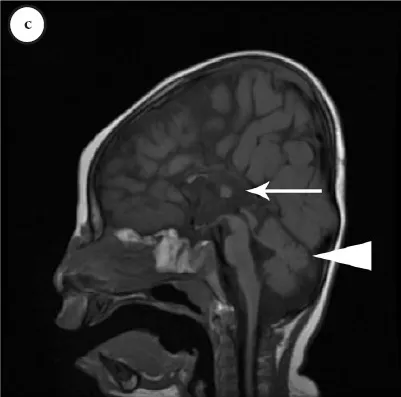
Clinical features of the patients. C) The brain MRI indicates complete agenesis of the corpus callosum (white arrow) with inferior vermis hypoplasia (arrowhead).
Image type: radiology (mri)